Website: macys
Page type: account-dashboard
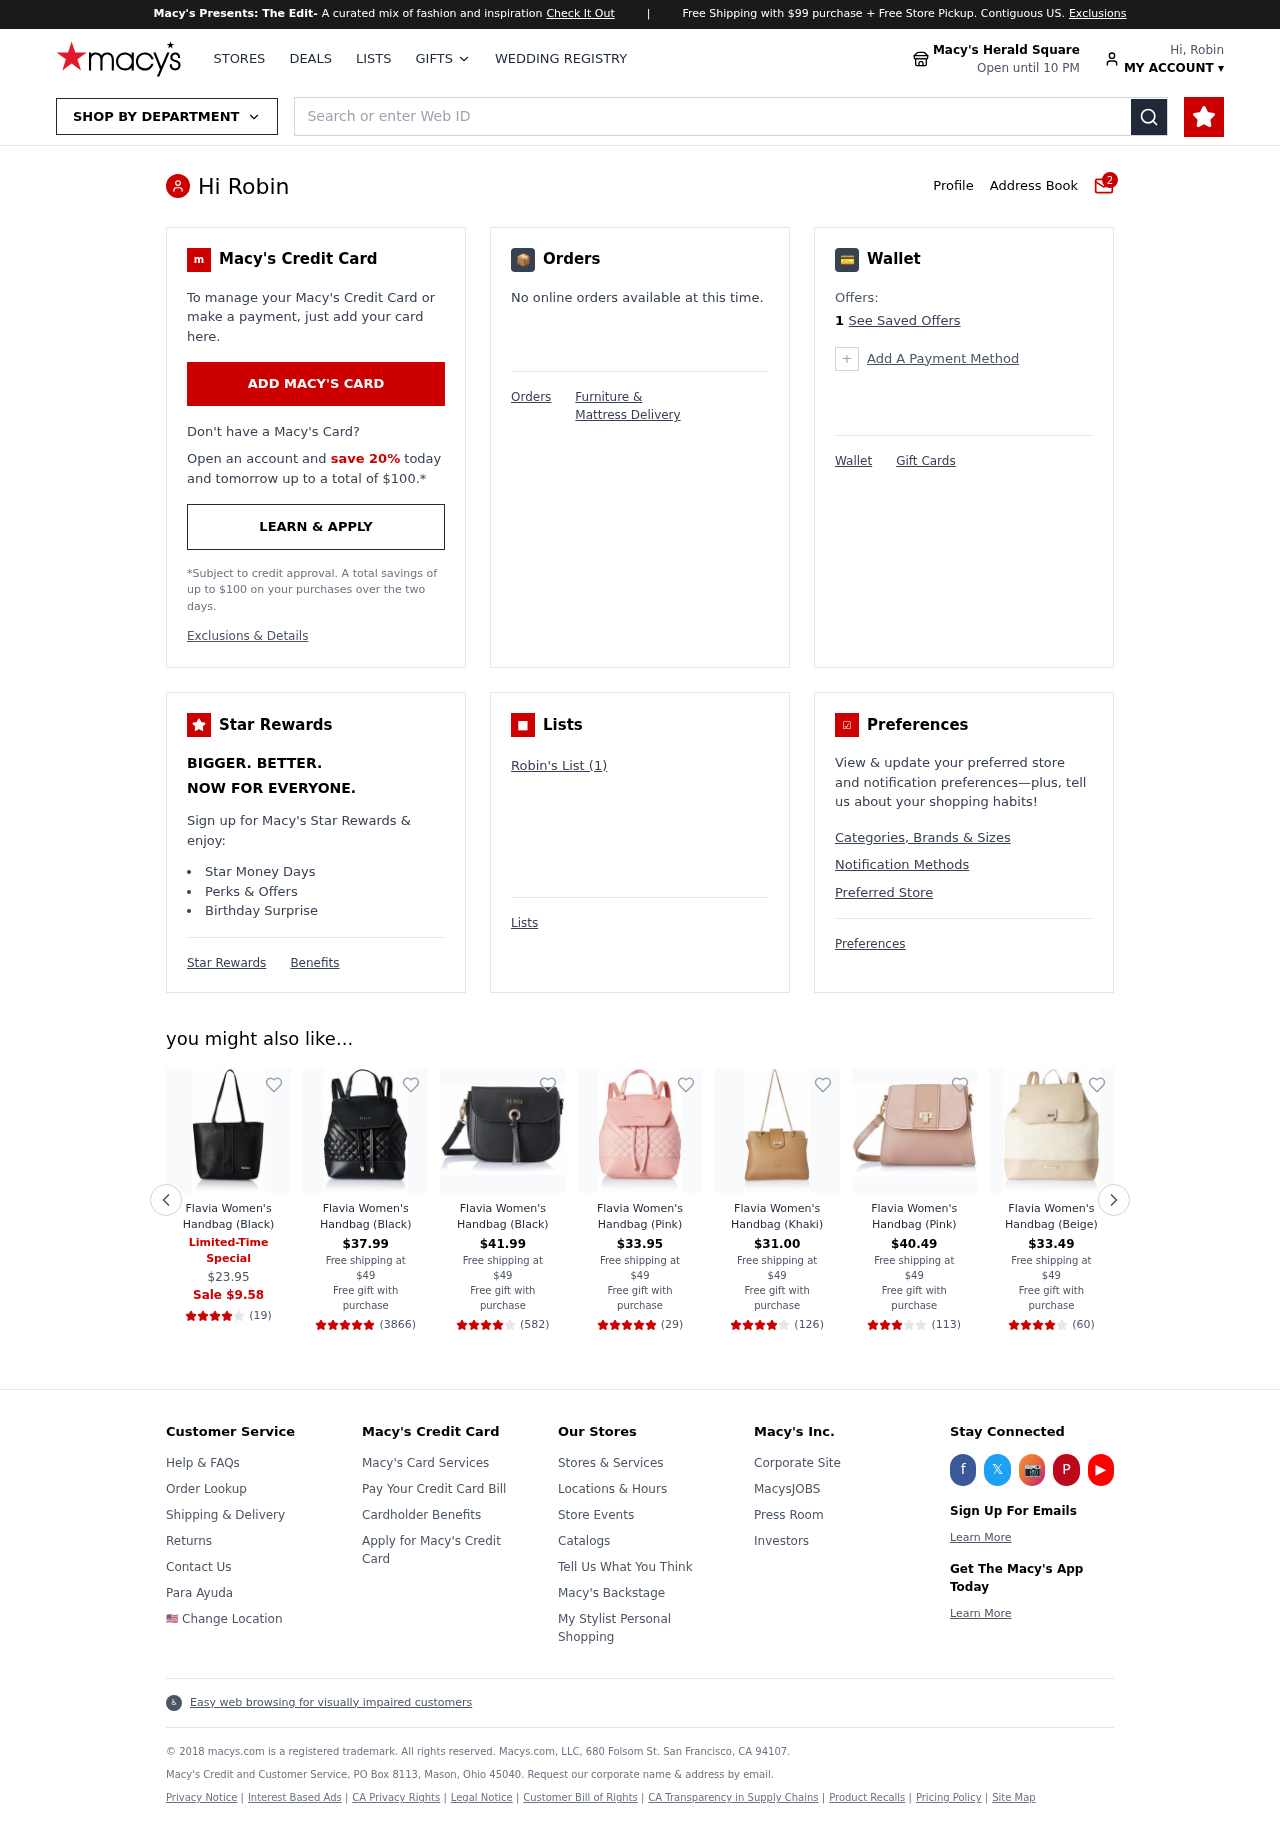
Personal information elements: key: PII_FIRSTNAME
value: Robin
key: PII_LOCATION1_NAME
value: Macy's Herald Square
Product elements: key: PRODUCT1_NAME
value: Flavia Women's Handbag (Black)
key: PRODUCT1_NUM_RATINGS
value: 19
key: PRODUCT1_PRICE
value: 23.95
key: PRODUCT1_RATING
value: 4.1
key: PRODUCT2_NAME
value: Flavia Women's Handbag (Black)
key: PRODUCT2_NUM_RATINGS
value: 3866
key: PRODUCT2_PRICE
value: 37.99
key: PRODUCT2_RATING
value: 4.7
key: PRODUCT3_NAME
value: Flavia Women's Handbag (Black)
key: PRODUCT3_NUM_RATINGS
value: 582
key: PRODUCT3_PRICE
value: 41.99
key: PRODUCT3_RATING
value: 4
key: PRODUCT4_NAME
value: Flavia Women's Handbag (Pink)
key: PRODUCT4_NUM_RATINGS
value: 29
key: PRODUCT4_PRICE
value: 33.95
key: PRODUCT4_RATING
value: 4.7
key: PRODUCT5_NAME
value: Flavia Women's Handbag (Khaki)
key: PRODUCT5_NUM_RATINGS
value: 126
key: PRODUCT5_PRICE
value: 31
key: PRODUCT5_RATING
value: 3.5
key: PRODUCT6_NAME
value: Flavia Women's Handbag (Pink)
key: PRODUCT6_NUM_RATINGS
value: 113
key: PRODUCT6_PRICE
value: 40.49
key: PRODUCT6_RATING
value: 3.3
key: PRODUCT7_NAME
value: Flavia Women's Handbag (Beige)
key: PRODUCT7_NUM_RATINGS
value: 60
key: PRODUCT7_PRICE
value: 33.49
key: PRODUCT7_RATING
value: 3.9
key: PRODUCT1_SALE_PRICE
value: Sale $9.58
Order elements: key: ORDER_FREE_SHIPPING_MIN
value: $99
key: ORDER_STORE_HOURS
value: Open until 10 PM
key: ORDER_NUM_MESSAGES
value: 2
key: ORDER_DISCOUNT_PERCENT
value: save 20%
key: ORDER_MAX_SAVINGS
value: $100
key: ORDER_MAX_SAVINGS2
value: $100
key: ORDER_NUM_OFFERS
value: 1
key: ORDER_NUM_LIST_ITEMS
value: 1
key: ORDER_FREE_SHIPPING_THRESHOLD
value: $49
Search elements: key: HEADER_SEARCH
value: Search or enter Web ID